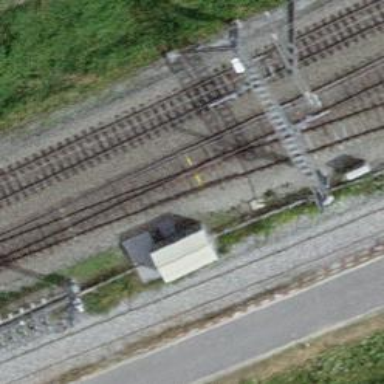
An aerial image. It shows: Railway switch.